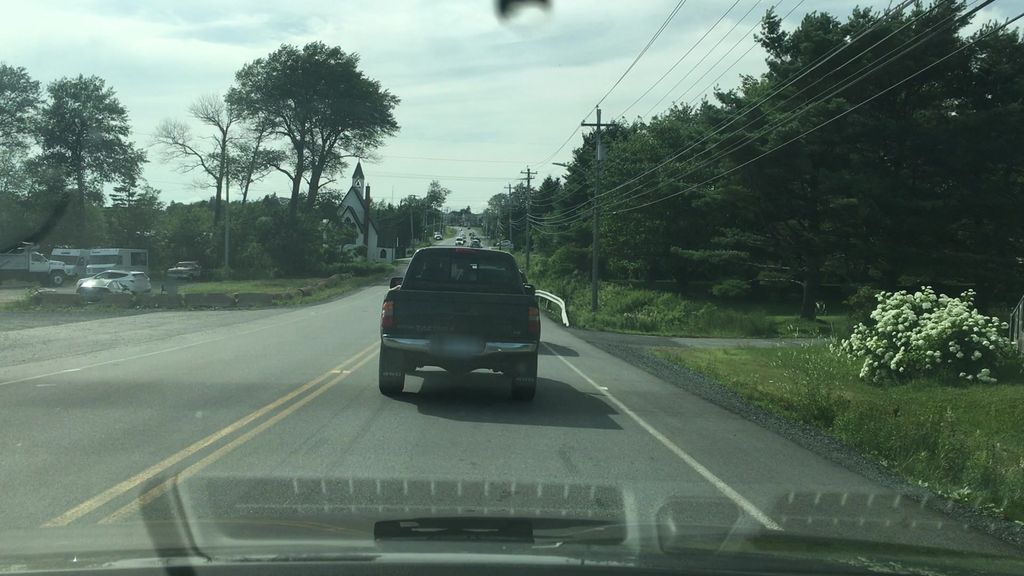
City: halifax